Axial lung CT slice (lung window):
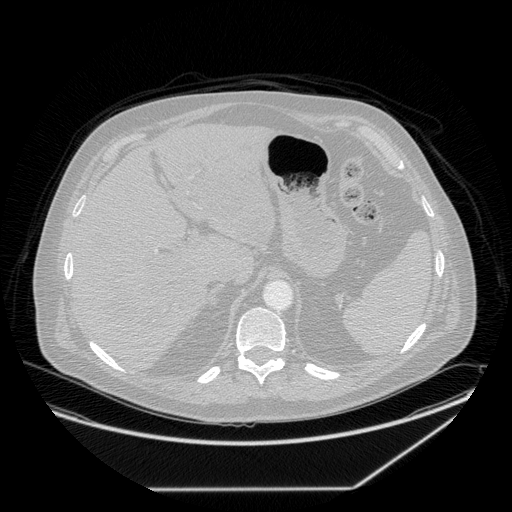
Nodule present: no